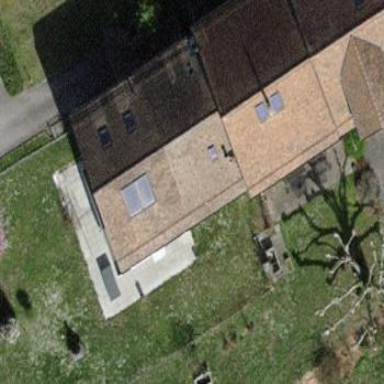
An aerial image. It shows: Simple and straightforward house.